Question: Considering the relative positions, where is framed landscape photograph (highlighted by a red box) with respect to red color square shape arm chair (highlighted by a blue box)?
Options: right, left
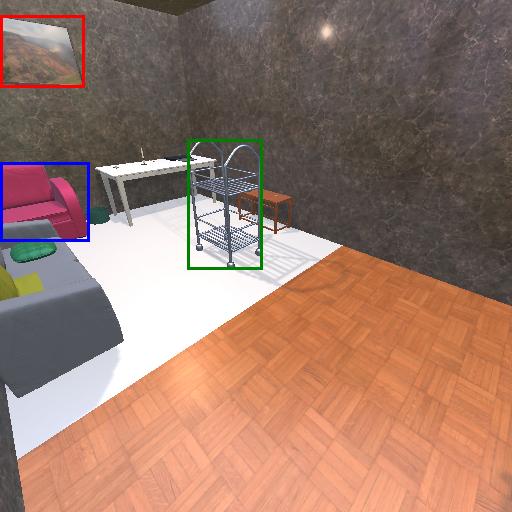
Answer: right